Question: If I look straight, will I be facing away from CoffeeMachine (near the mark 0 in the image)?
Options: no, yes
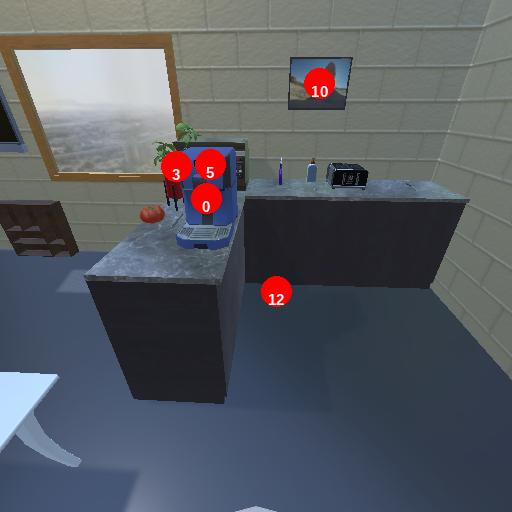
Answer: no